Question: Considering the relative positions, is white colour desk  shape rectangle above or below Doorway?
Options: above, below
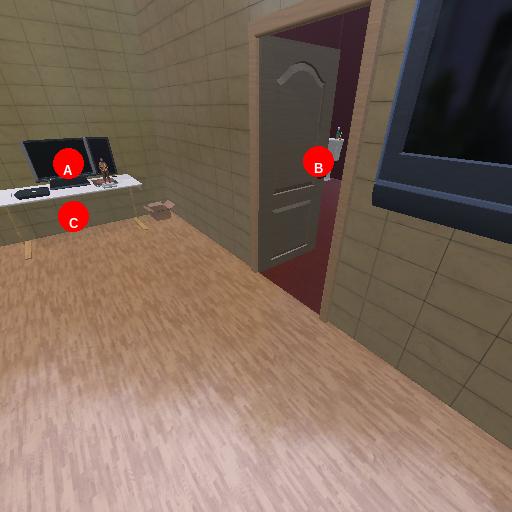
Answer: above